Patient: sex M, age 31
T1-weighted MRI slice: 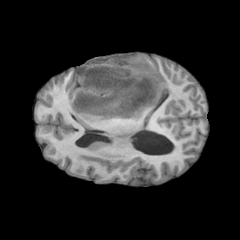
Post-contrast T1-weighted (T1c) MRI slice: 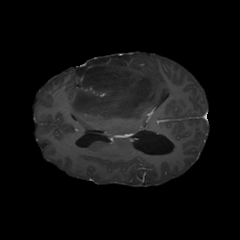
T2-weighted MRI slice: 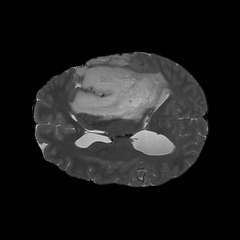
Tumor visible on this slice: yes
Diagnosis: Astrocytoma, IDH-mutant
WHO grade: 3